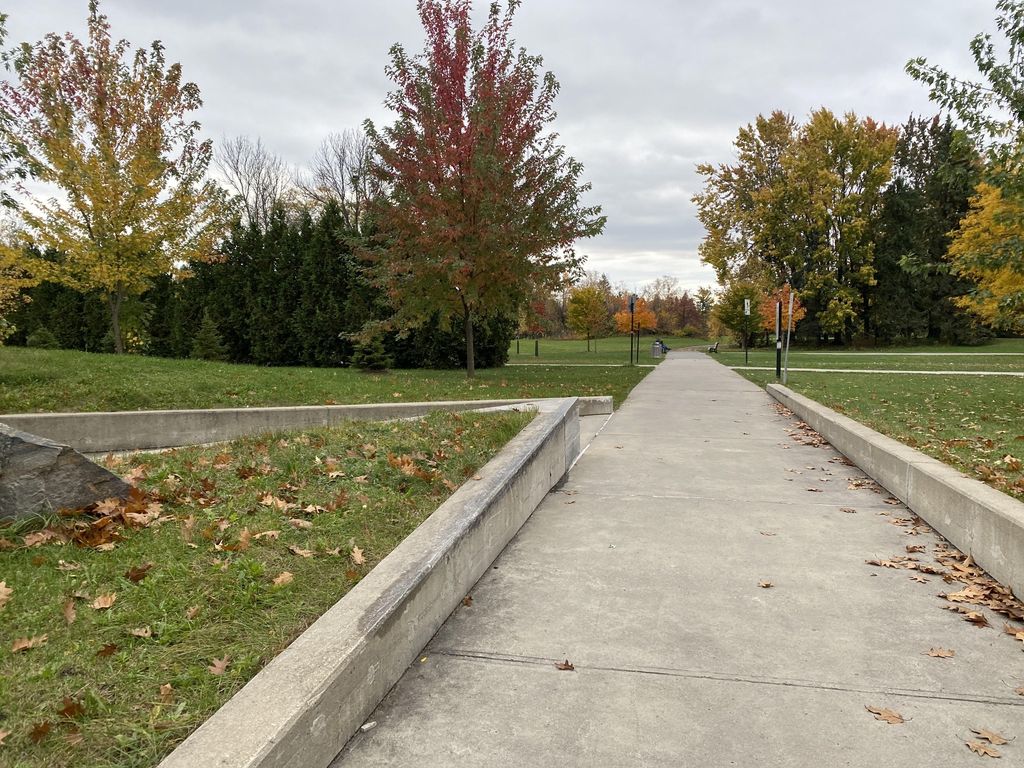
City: montreal